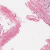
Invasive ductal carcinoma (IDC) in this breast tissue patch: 1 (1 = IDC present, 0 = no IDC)